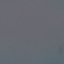
Land use / land cover: SeaLake